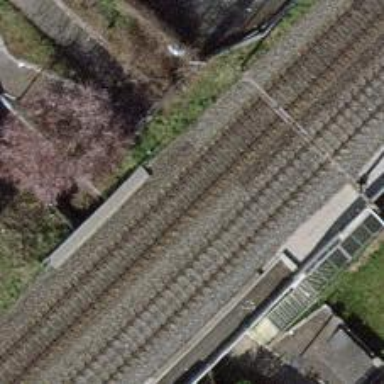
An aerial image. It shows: Railway bridge with electrified tracks and single rail.